Question: I am trying to plot a map of the Arctic in Polar stereographic projection. To do this I have imported an already projected shapefile into R using the rGDAL package:
'''
ds <- readOGR(dsn = path, layer = "10m_coastline_ps")
'''
This creates a 'SpatialLinesDataFrame'. Now when I plot this 'SpatialLinesDataFrame' using the 'plot()' function, I am unable to set the plot limits using the 'xlim' and 'ylim' parameters:
'''
plot(ds, xlim=c(-<PHONE>,<PHONE>), ylim=c(-<PHONE>,800000), axes=T)
'''
The 'plot()' function automatically sets the aspect ratio to 1 and forces the axis limits (as explained in this post: <URL>. This produces the following plot:

I have tried initializing the plot extent before plotting the SpatialLinesDataFrame as shown below:
'''
mapExtentPr <- rbind(c(-<PHONE>,-<PHONE>), c(<PHONE>,800000))
plot(mapExtentPr, pch=NA)
plot(ds, xlim=c(-<PHONE>,<PHONE>), ylim=c(-<PHONE>,800000), axes=T, asp = 1, add=TRUE)
'''
This sets the right limits but does not maintain the aspect ratio.
I have also tried using the 'clip()' function which had no effect.
Is there a way to set the plot limits exactly while maintaining an aspect ratio of 1 (without using 'ggplot' or 'spplot')?
Note: I have checked this answer already: <URL>
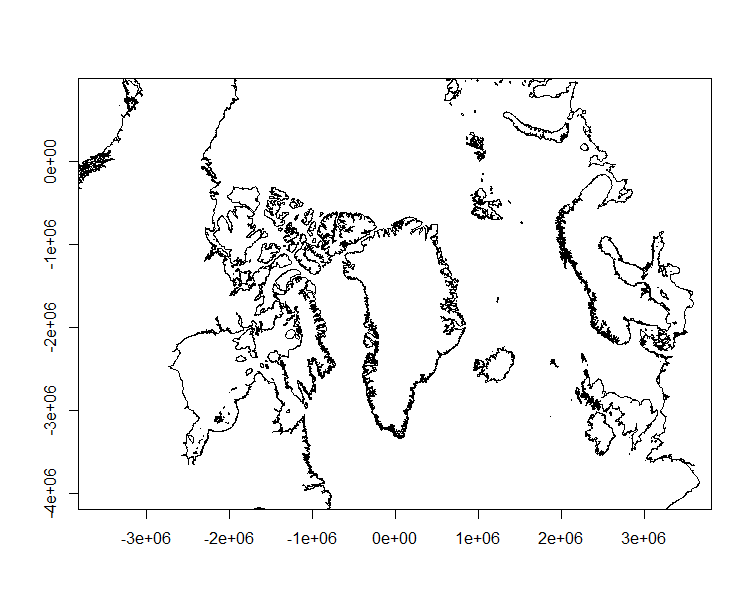
Answer: I ended up using this:
'''
xmin <- -<PHONE>
xmax <- <PHONE>
ymin <- -<PHONE>
ymax <- 100000
asratio = (ymax-ymin)/(xmax-xmin)
png("greenland_map.png",width=500,height=ceiling(500*asratio))
#plot basemap
plot(ne_10m_coastline_ps,xlim=c(xmin,xmax), ylim=c(ymin,ymax),
axes=TRUE,asp=1,xaxs="i",yaxs="i")
par(usr=c(xmin,xmax,ymin,ymax))
dev.off()
'''